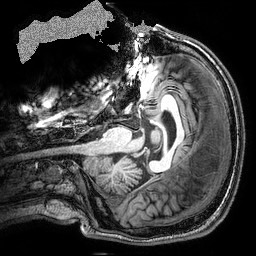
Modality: T1w
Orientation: coronal
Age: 18
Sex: male
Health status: ill
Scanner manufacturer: philips
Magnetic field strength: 3 T
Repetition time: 8.095 s
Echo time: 3.712 s